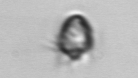
Label: Ciliophora